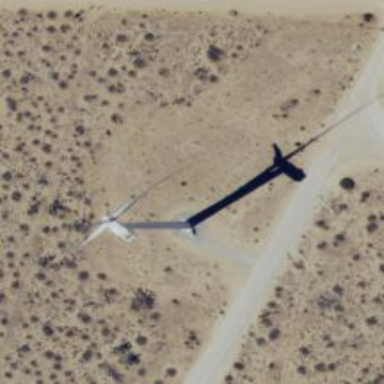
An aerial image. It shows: Wind generator with horizontal axis. The wind turbine is from Vestas.